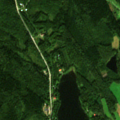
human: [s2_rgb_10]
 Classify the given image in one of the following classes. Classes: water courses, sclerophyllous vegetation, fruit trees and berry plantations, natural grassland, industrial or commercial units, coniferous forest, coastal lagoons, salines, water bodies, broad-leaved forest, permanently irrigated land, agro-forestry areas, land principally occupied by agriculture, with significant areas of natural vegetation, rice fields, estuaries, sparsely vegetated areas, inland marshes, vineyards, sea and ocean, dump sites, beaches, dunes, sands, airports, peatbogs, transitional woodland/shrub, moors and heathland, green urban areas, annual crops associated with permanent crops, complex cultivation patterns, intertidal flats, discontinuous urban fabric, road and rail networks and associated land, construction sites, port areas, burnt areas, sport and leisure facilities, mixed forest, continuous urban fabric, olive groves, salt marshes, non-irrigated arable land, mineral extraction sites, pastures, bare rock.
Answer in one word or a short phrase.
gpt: sport and leisure facilities, non-irrigated arable land, broad-leaved forest, mixed forest